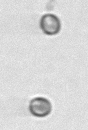
Label: Thalassiosira_sp_aff_mala